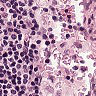
Metastatic tissue present: no